Question: I am learning GATE and JAPE grammar along with it. This is the first time I am using GATE and JAPE grammar. I am following <URL> tutorial where grammar to identify something about sports is given. I used this '.jape' file and sample text given but GATE is not able to identify anything other than Person, Organization, Date, etc.
I would like to know how to use custom '.jape' grammar in GATE? If someone can give steps then it will be really great.
Currently I am doing following steps :
1. Start GATE GUI.
2. Load ANNIE System with Defaults.
3. Step (2) loads ANNIE POS Tagger, tokenizer, sentence splitter, etc. under Processing Resources.
4. Right click on Processing Resources and choose New -> JAPE Transducer.
5. Give path to .jape file and give some name.
6. Right click on Language Resources and choose New -> GATE Corpus. Give name to corpus.
7. Right click on newly created corpus and choose Populate.
8. Select directory in which text files are present. We want to run GATE on these files.
9. Double click on ANNIE under Applications node and click on Run This Application button.
Once I click on 'Run This Application' button, and all the processing is complete I open input text file.
This file does not have any tag written in '.jape' file, it just shows normal tags like Person, Organization, etc.

My '.jape' file looks as below :
'''
Phase:firstpass
Input: Lookup
Options: control = brill
Rule: SportsCategory
Priority: 20
(
{Lookup.majorType == "Sports"}
): label
-->
:label.Sport = {rule= "SportsCategory" }
'''
and input text file is as follows :
'''
Soccer - Rooney Gerrard - File .
Composite file picture of Liverpool 's Steven Gerrard (left , dated 27 September 2006 ) and Manchester United 's Wayne Rooney (dated 20 August 2006 ) . On the occasion of his 21st Birthday , Tuesday 24 October 2006 , Wayne Rooney has hailed England team -mate Steven Gerrard as one of the world 's best midfielders and wishes the Liverpool star could play at Manchester United .
'''
Can anyone please tell me if I am missing any other step. I am not able to find step by step instructions for this :( I wish if GATE people would have spent some time in writing such a tutorial.
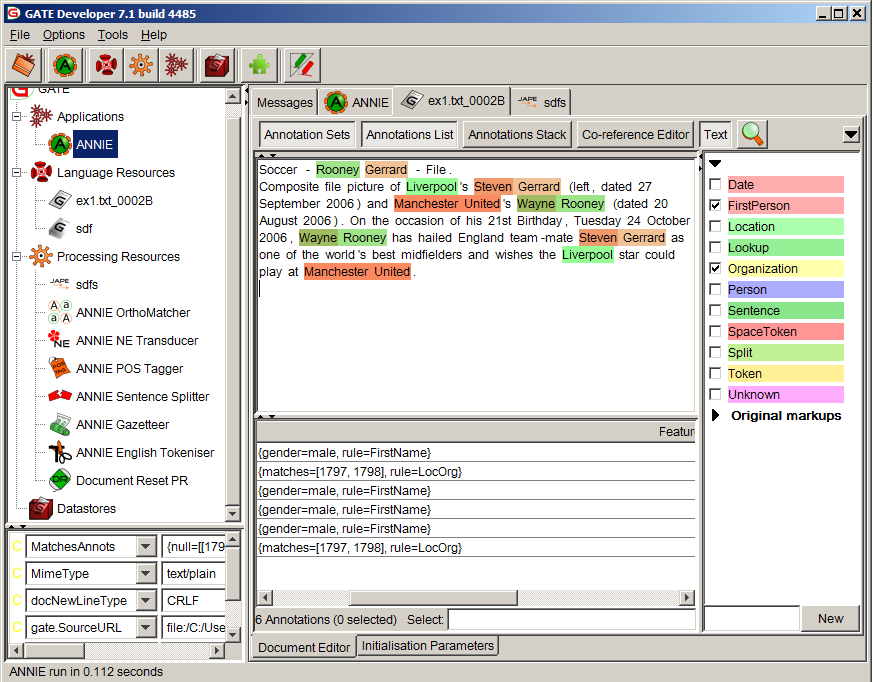
Answer: Your rule is not fired because there are no lookups with major type Sports in the annotated document.
Unless you added something to the default ANNIE application, I just opened it and saw that in the default gazetteer there's only one file with majorType sport and it contains things like tennis, swimming, etc. no soccer. If you're using a rule-based system you'll probably end up adding lots of dictionaries as well :)
A good practice is to create a simple test document and run you pipeline up to the jape rule (stop or exclude all PRs after that), then check in the document if the LHS prerequisites are met. In your case there should be a Lookup with majorType sports.
I think the best jape step by step tutorial can be found in <URL>. But you figured it out.